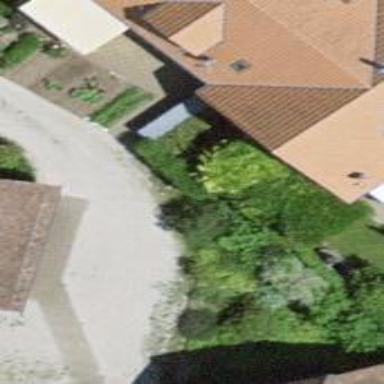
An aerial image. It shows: Driveway made of paving stones.